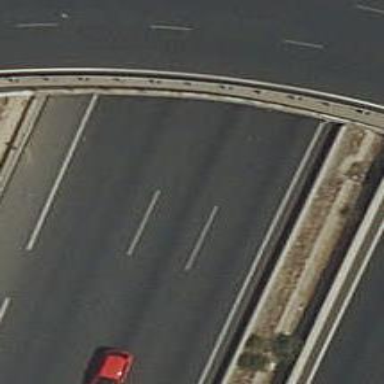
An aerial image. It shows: Asphalt motorway.